Question: I have the following code:
'''
const string QUERY = "SELECT MAX(Date) FROM table";
command = new SqlCommand(QUERY, _connection);
SqlDataReader result = command.ExecuteReader();
'''
This function works as expected. 'result' will contain either a DateTime that I care about, or a null non-DateTime object.
What I am trying to achieve is the following:
'''
DateTime mostRecentDate = new DateTime(2000, 1, 1);
if (/*result is a datetime*/) mostRecentDate = result.GetDateTime(0);
'''
But for all the proposed solutions, there is a case where this breaks when either the table is empty, or behaves unexpectedly when it is populated.
EDIT: The approaches I have tried include using 'result.HasRows', 'result.Read()', both of those are bad because the output will always contain 1 row. It will be either a DateTime I want or a null non-DateTime I do not want. What I am asking is if there is an easy way to determine if the 'result' was generated as a result of querying against a populated table, or is the null that seems to be generated when I query against an empty table.

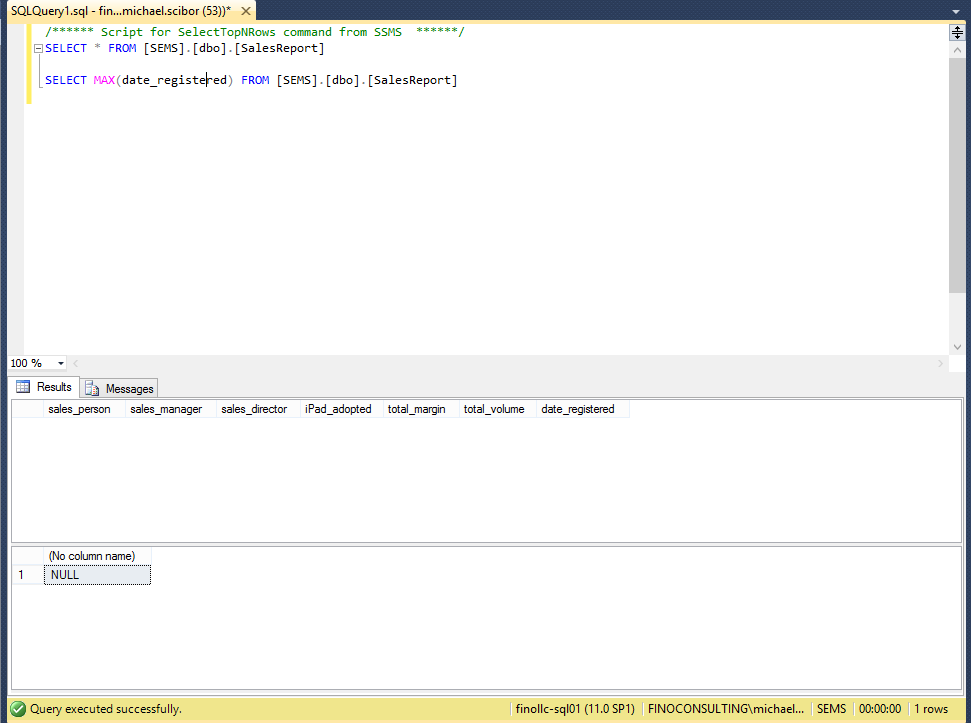
Answer: One of the easiest approaches would be an implementation of 'ToString()' to the column, once it is a 'string' it will be incredibly easy to manipulate. Simply because you'll have access to all the 'DateTime' functionality that is built into .Net.
- 'DateTime.ParseExact'- 'DateTime.Parse'- 'DateTime.TryParse'- 'DateTime.TryParseExact'
So the approach I would do would be:
'''
using(SqlDataReader reader = command.ExecuteReader())
while(reader.Read())
{
if(reader[@"Date"] != DBNull.Value)
{
string dbDate = reader[@"Date"].ToString();
DateTime date = DateTime.Parse(dbDate);
}
}
'''
Obviously you'd have a 'SqlConnection', 'SqlCommand', or a 'Query/Stored Procedure' before it would actually work, but this approach should achieve a quick successful grab of the date item out of the database.
You could always check this <URL>. They have another approach which can also handle 'Nullable DateTime' from the 'SqlDataReader'.